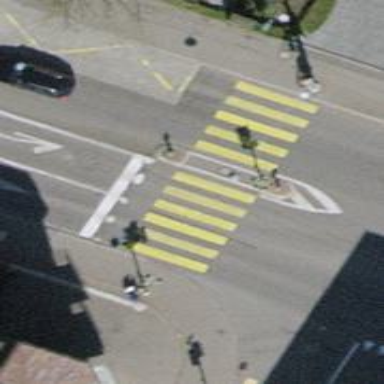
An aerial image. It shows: Crossing with traffic signals and zebra crossing island.